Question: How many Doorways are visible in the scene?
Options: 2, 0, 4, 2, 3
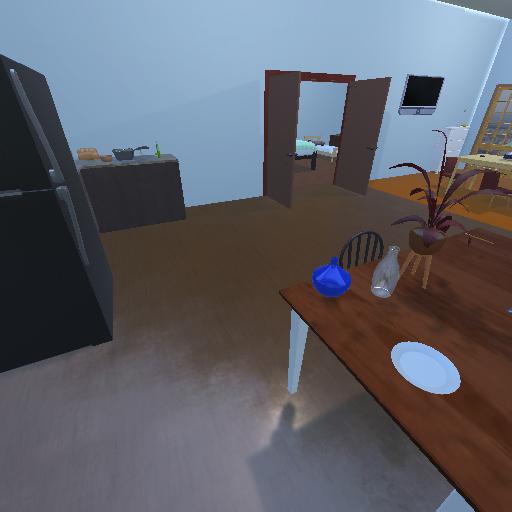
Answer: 2